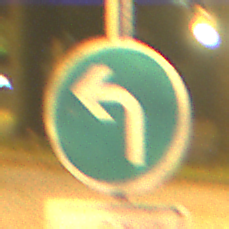
Verkehrszeichen: VorgeschriebeneFahrtrichtungLinks
Zusatzzeichen unten: EinspurigeFahrzeugeFrei1
Umgebung: Outdoor, Urban
Tageszeit: Night
Wetter: Clear
Licht: Artificial
Jahreszeit: NotSpecified
Kontrast: HighContrast